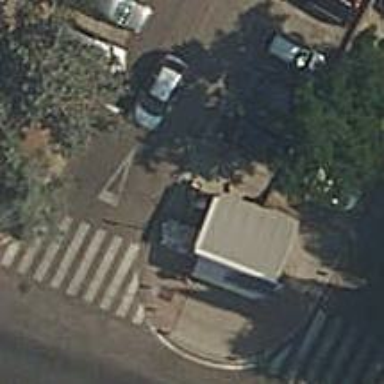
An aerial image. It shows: Kiosk shop.